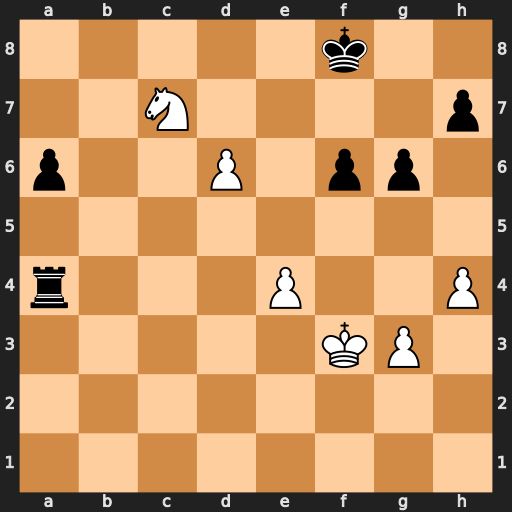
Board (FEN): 5k2/2N4p/p2P1pp1/8/r3P2P/5KP1/8/8
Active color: w
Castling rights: -
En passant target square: -
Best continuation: Ne6+ Ke8 d7+ Kxd7 Nc5+ Kc6 Nxa4